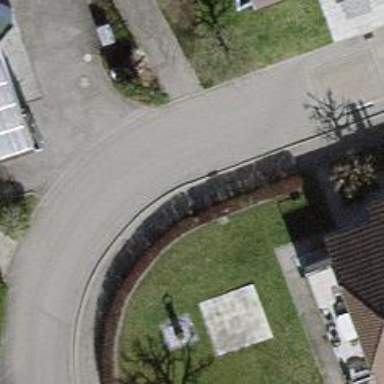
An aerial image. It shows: Paved footway.